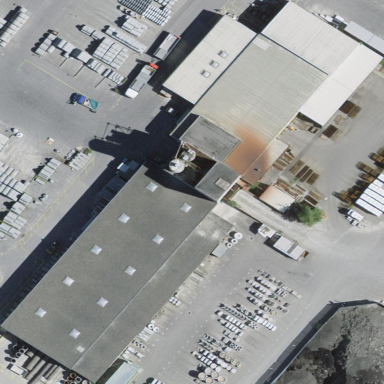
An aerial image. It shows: Industrial building.